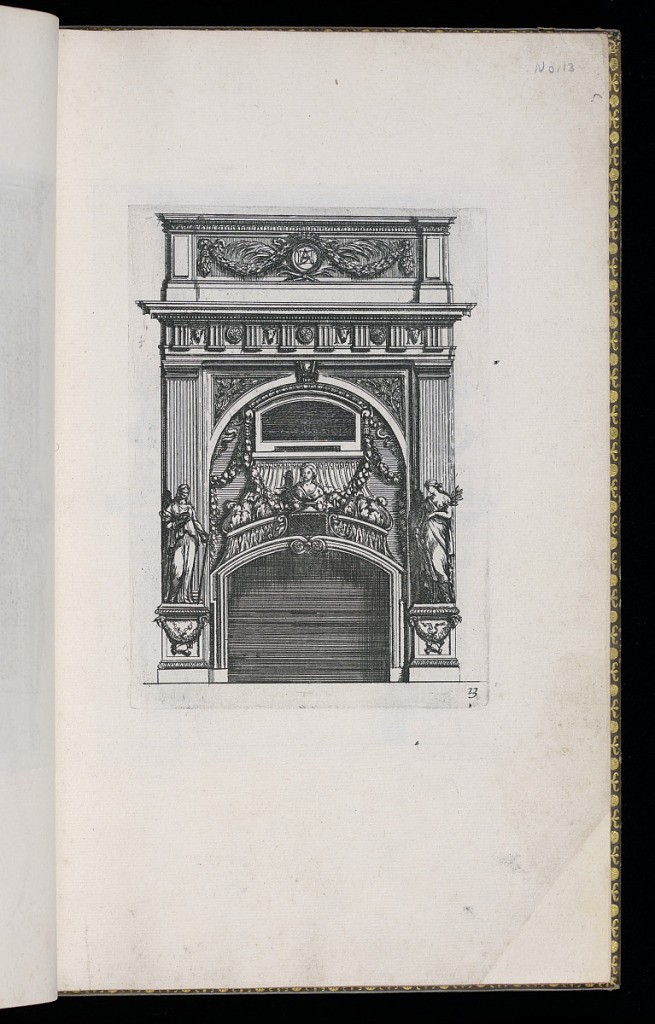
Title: Chimney Piece Design
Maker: D. Antoine Pierretz, French, active 1647
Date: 1647
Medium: Etching on laid paper
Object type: Print
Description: Design for a chimneypiece and overmantel in the form of a classical temple façade with classical baroque motifs including statues of women on plinths, festoons of leaves, fluted pilasters, a frieze with rosettes, and animal skulls, and a round cartouche above with a cipher framed by a festoon of leaves and palm leaves. The moldings and sculpted motifs feature leaves, acanthus leaves, ribbons, egg pattern, rosettes, foliate branches, and masks (mascarons). The plate is numbered.